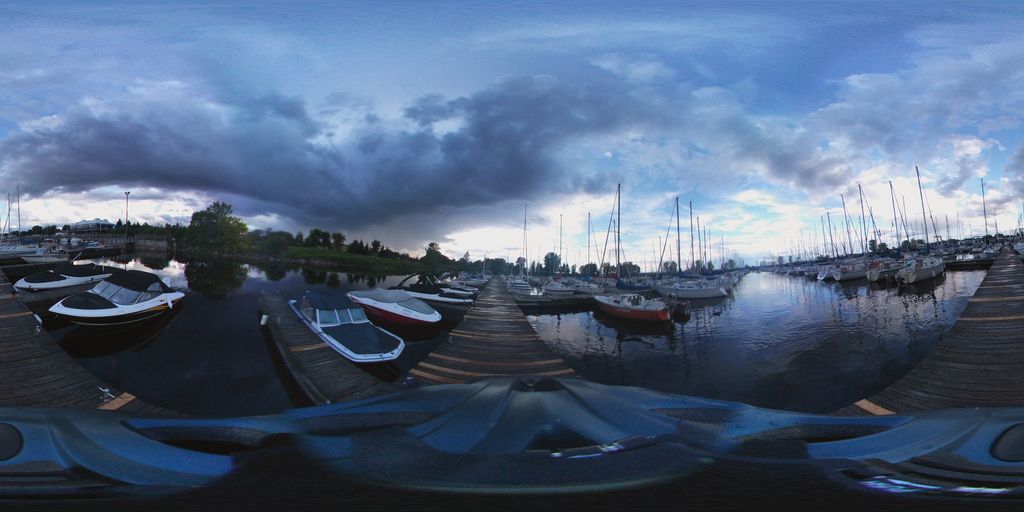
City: ottawa-gatineau